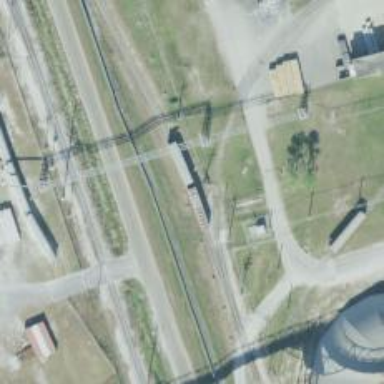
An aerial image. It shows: Railway spur service.